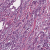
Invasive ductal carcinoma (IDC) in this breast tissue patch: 1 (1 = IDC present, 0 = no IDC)